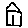
Label: house